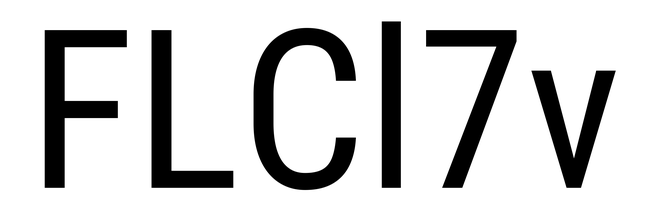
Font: Roboto_Condensed_Regular